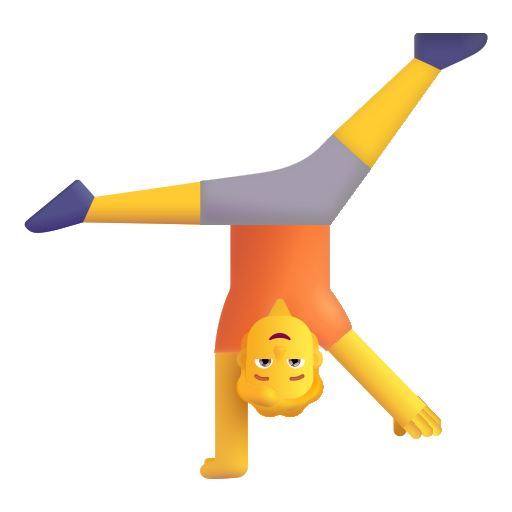
person cartwheeling color default